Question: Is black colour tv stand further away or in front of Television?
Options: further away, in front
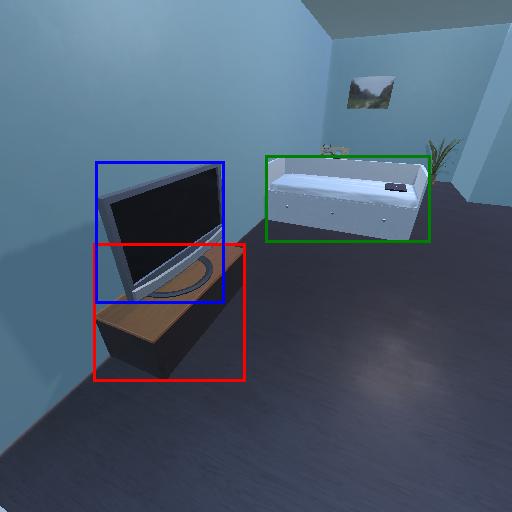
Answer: further away